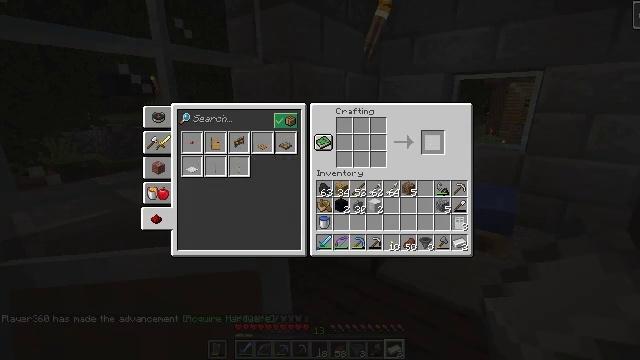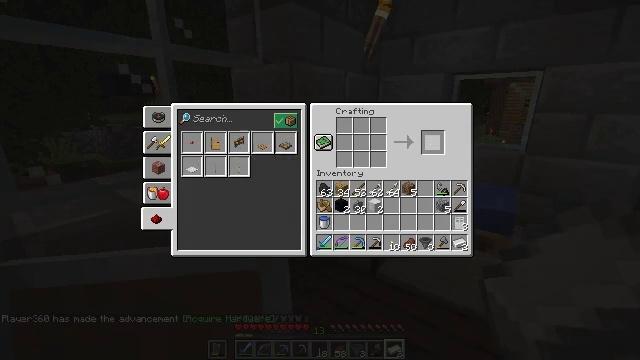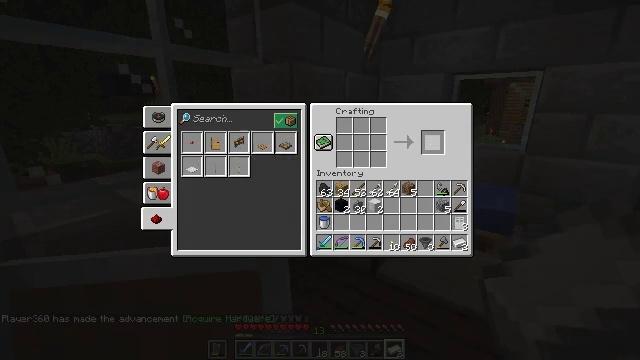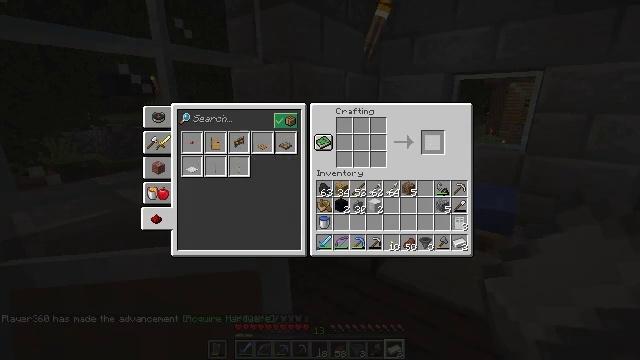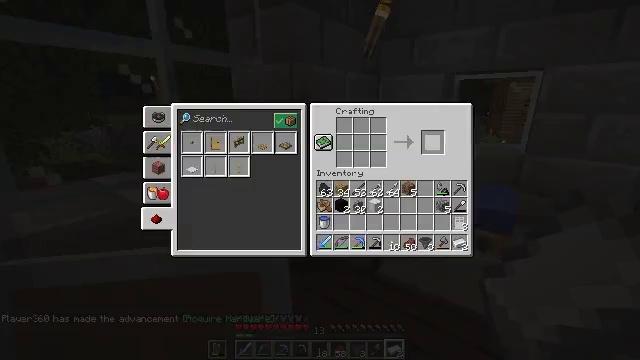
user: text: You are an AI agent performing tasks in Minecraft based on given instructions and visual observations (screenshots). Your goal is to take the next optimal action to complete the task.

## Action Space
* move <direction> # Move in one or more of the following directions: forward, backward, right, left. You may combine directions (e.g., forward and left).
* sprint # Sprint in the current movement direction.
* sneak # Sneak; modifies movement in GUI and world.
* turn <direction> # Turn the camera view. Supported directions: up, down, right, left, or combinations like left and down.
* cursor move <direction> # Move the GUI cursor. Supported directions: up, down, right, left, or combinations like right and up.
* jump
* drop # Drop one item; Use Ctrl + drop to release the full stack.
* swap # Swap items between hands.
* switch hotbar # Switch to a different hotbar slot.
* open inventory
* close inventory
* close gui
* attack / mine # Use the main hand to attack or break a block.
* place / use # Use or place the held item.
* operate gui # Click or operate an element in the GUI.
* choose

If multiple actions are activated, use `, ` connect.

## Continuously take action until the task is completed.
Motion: motion action
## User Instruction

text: Craft an iron door.
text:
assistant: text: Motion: sneak, operate gui
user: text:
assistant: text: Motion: sneak
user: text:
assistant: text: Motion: sneak
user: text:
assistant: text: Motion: no_op
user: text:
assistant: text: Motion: no_op